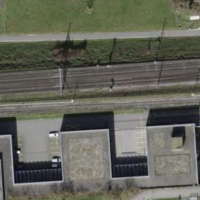
EUNIS habitat code: 57
Species observed at this site:
Aglais io
Vinca major